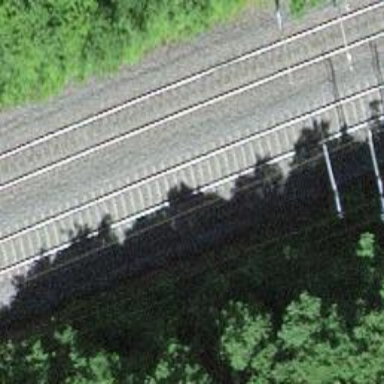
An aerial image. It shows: Single railway track with electrification through contact line.